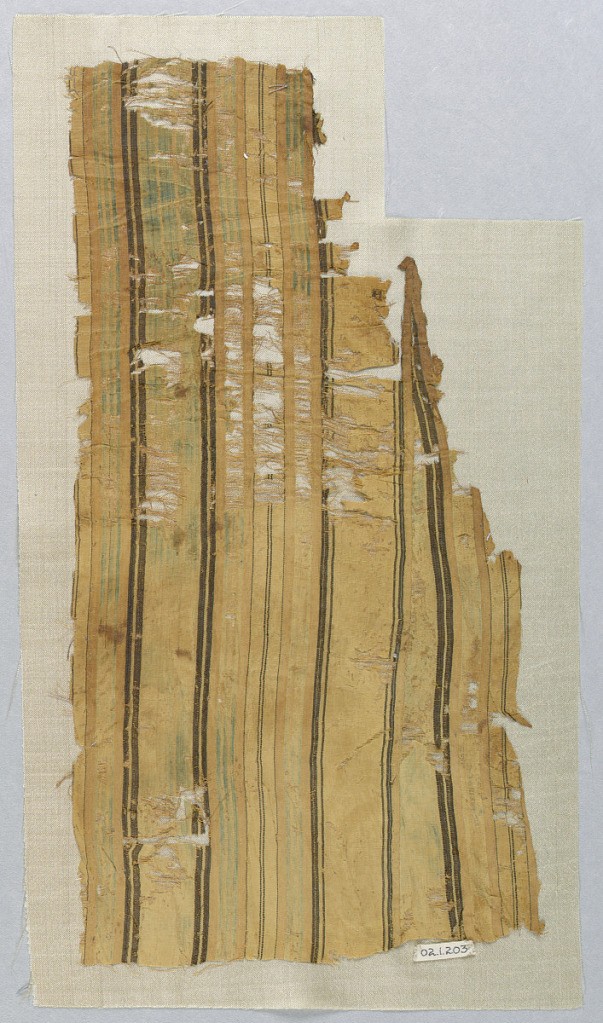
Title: Fragment
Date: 13th century
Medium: linen, silk Technique: plain weave
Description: Striped tan, black and blue.